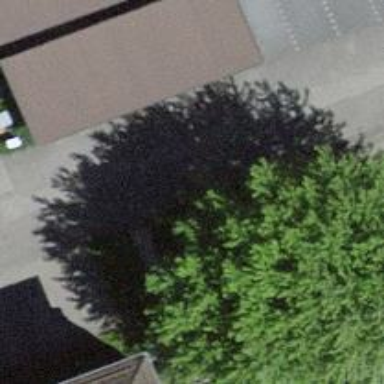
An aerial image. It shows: Carport building.